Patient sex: M
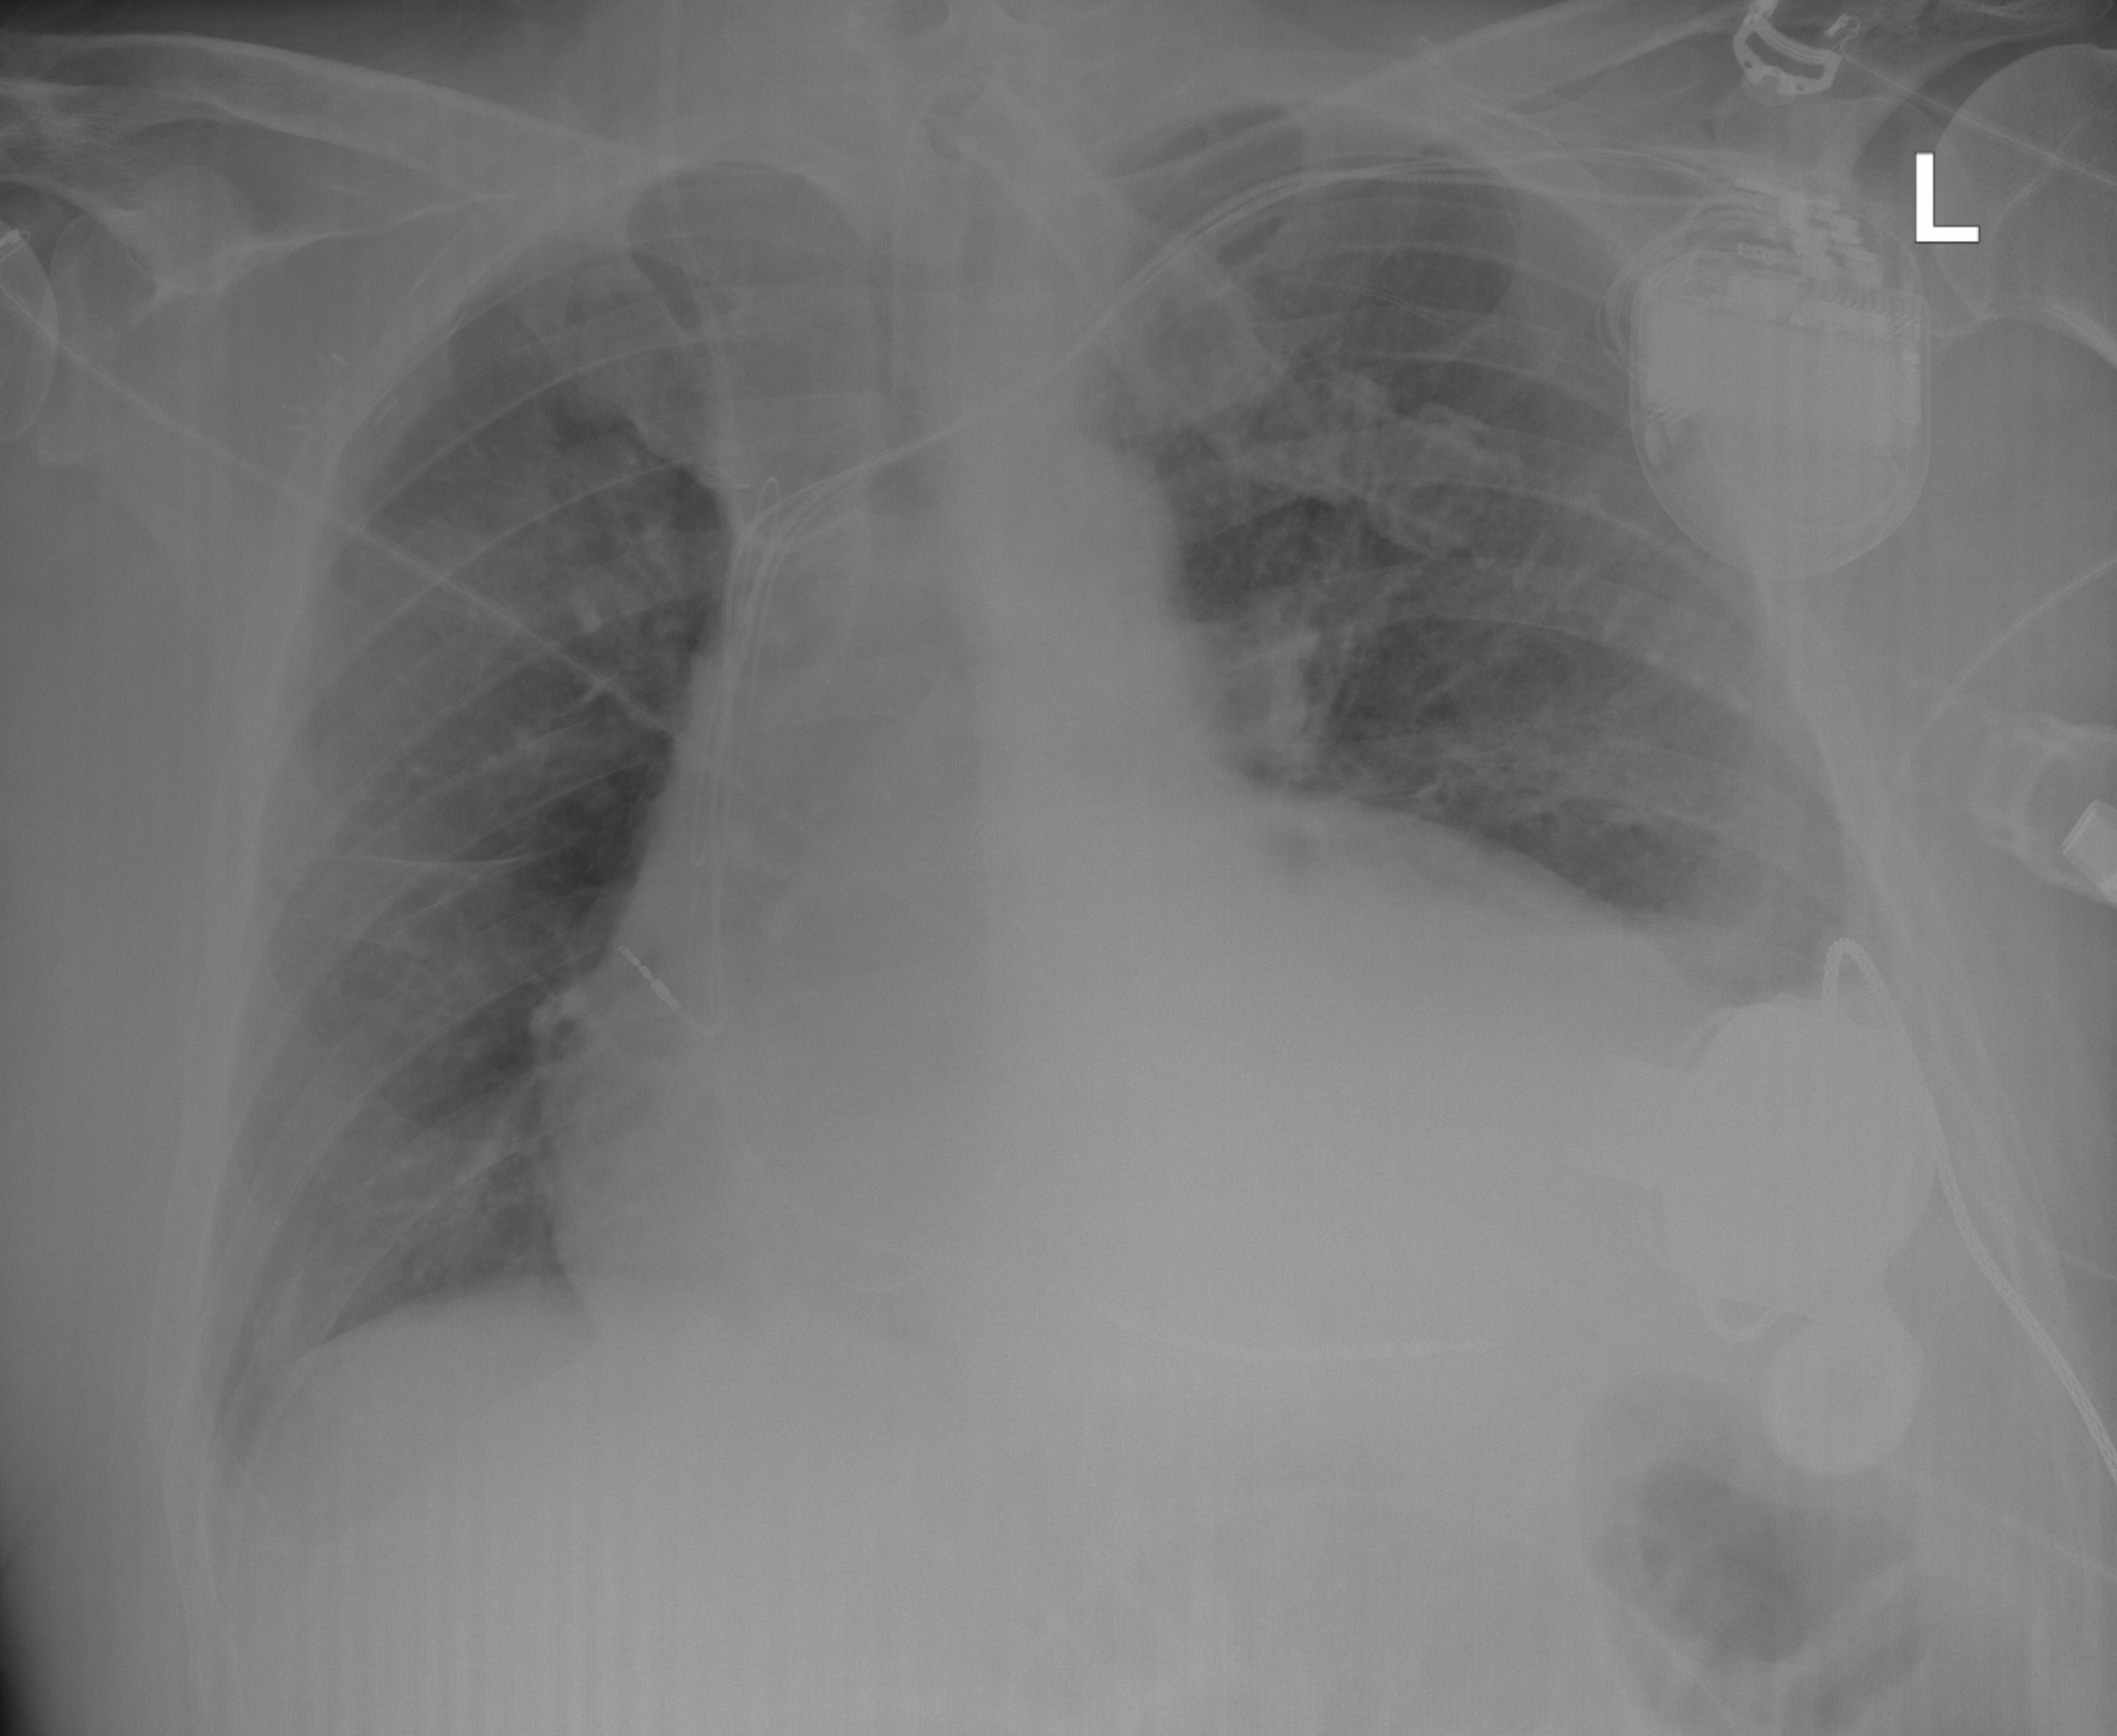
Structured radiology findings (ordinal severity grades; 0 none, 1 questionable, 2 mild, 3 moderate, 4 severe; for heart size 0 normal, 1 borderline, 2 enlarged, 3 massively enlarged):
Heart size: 3
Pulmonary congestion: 2
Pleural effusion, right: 0
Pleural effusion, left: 2
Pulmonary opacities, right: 0
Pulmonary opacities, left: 2
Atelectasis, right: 0
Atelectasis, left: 2